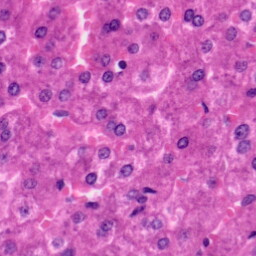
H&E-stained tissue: Liver